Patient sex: M
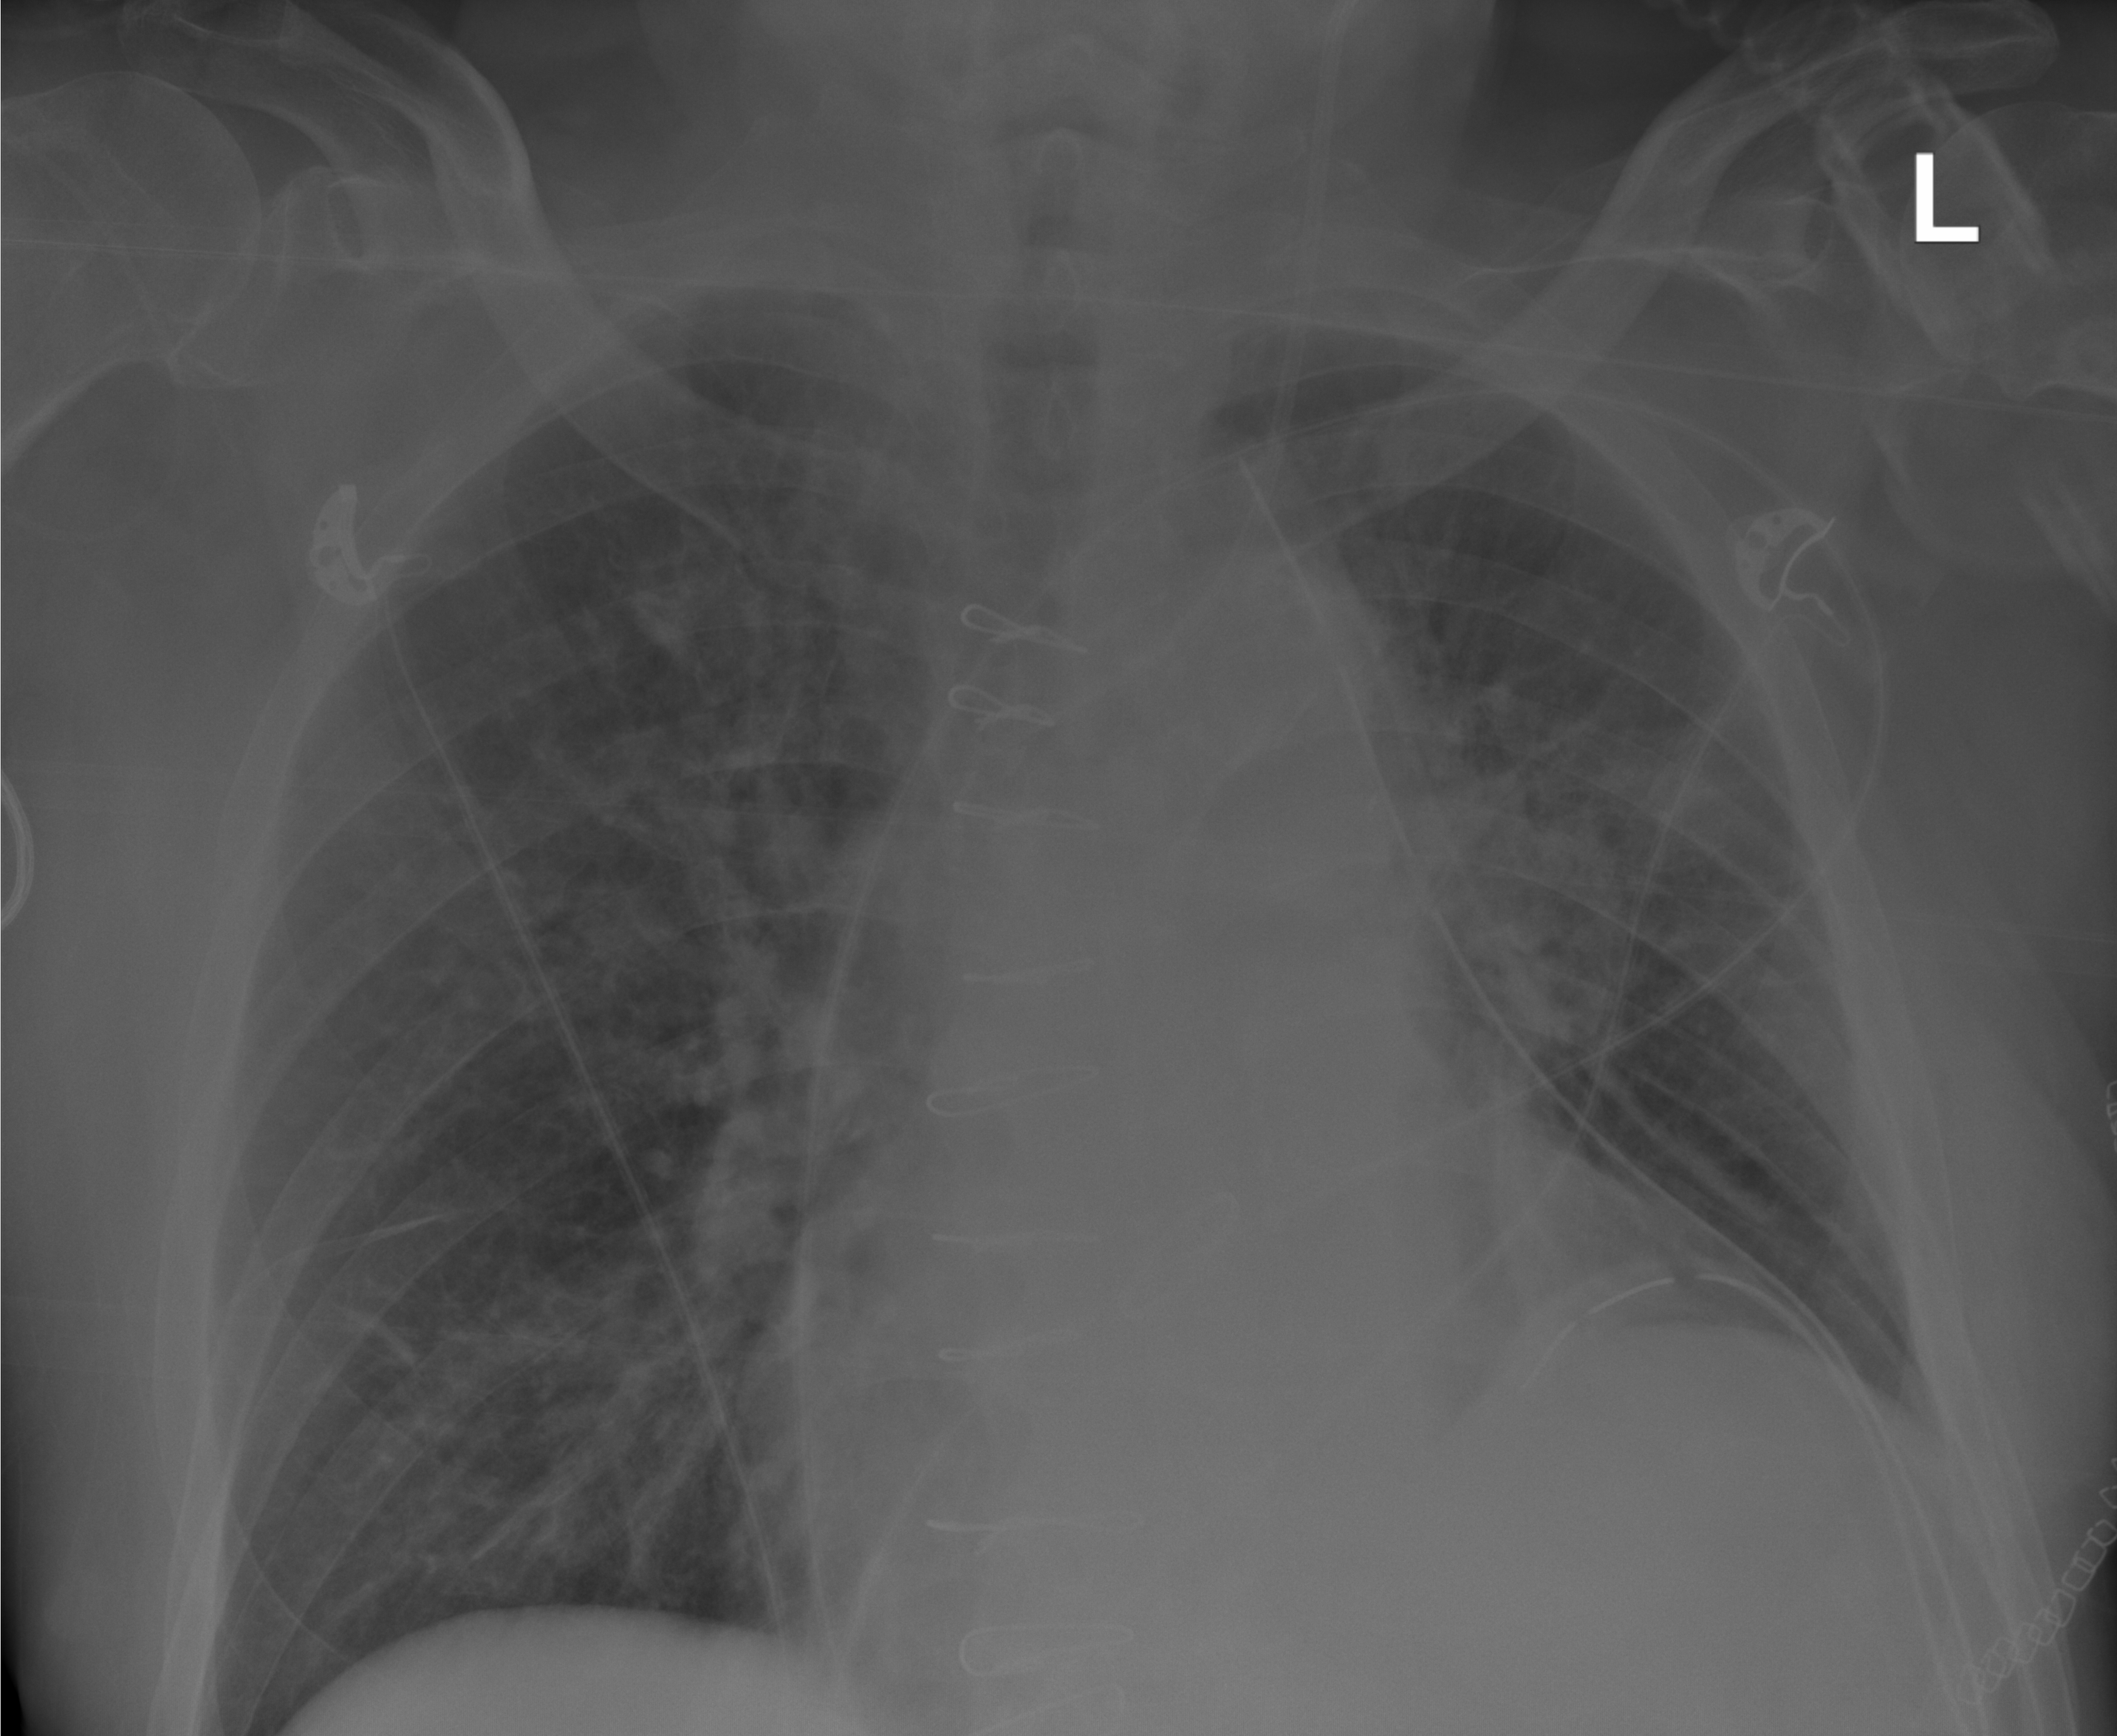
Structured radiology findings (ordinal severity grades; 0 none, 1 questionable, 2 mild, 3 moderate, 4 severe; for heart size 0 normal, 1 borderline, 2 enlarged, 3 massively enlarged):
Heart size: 0
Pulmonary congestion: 0
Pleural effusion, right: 0
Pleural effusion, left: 1
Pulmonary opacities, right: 0
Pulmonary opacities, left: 0
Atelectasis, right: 0
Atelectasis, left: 2